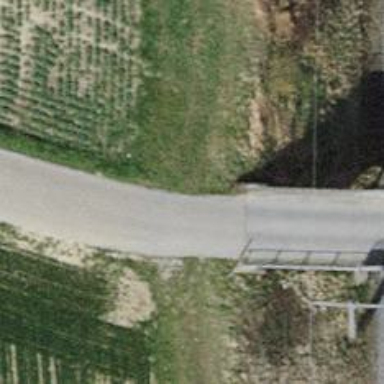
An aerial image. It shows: Unclassified road with asphalt surface crossing bridge.